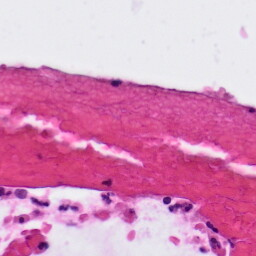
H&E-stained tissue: Colon